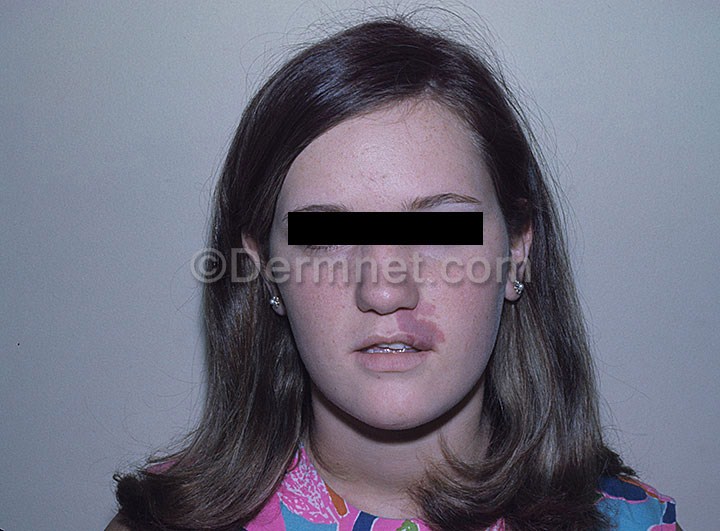
Disease: Vascular Tumors